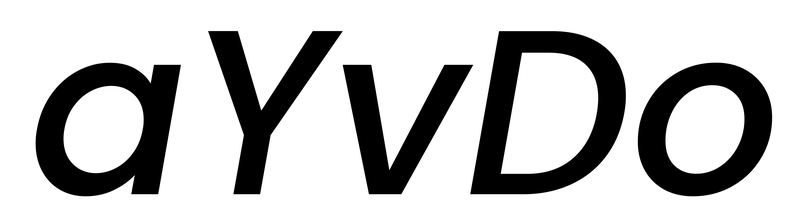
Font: Poppins-MediumItalic